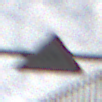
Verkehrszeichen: SeitenwindVonRechts
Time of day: SunriseSunset
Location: Outdoor (Suburban)
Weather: PartlyCloudy
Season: NotSpecified
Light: Natural